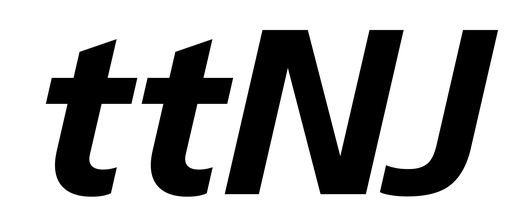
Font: InstrumentSans-Italic_Bold_Italic